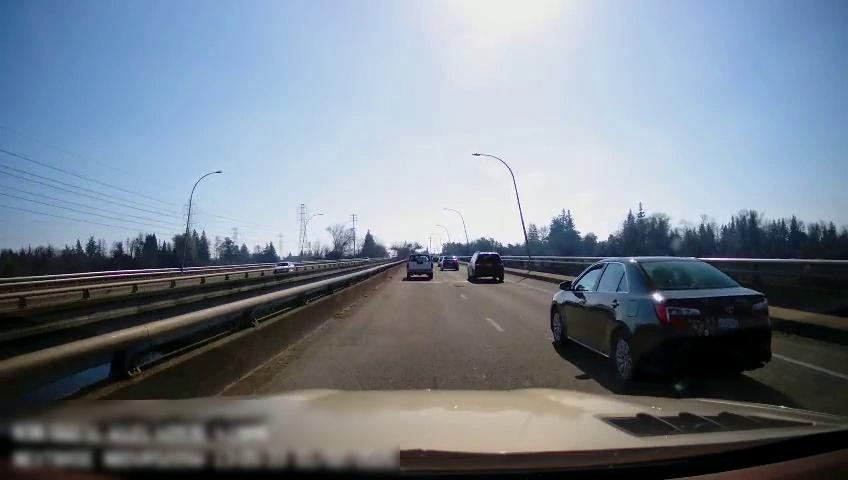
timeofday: Day
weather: Sunny
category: Drivable Space
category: Vehicles | Car
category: Vehicles | Truck
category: Vehicles | Car
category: Vehicles | SUV
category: Vehicles | Car
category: Vehicles | Car
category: Lanes | Current Lane
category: Lanes | Alternate Lane